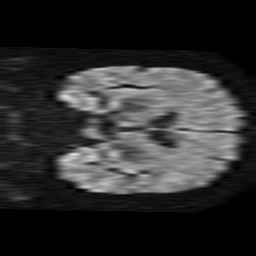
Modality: TRACE
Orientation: coronal
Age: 55
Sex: male
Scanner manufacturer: philips
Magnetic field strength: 1.5 T
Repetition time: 4.268 s
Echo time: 0.1082 s